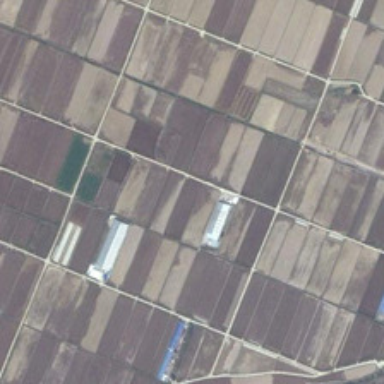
It is a large piece of farmland .